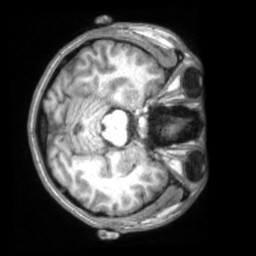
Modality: T1w
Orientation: axial
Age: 21
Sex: female